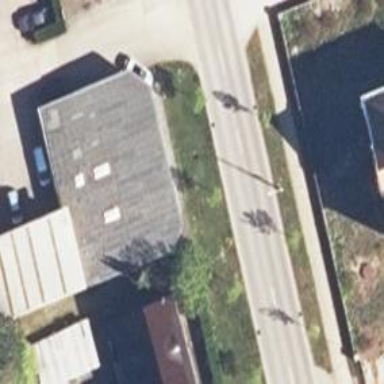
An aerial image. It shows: Car shop.